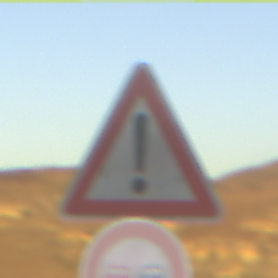
Verkehrszeichen: Gefahrenstelle
Zusatzzeichen unten: Ueberholverbot
Umgebung: Outdoor, Nature
Tageszeit: SunriseSunset
Wetter: Clear
Licht: Natural
Jahreszeit: NotSpecified
Kontrast: HighContrast